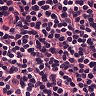
Metastatic tissue present: no